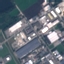
Label: Industrial